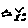
Label: bird